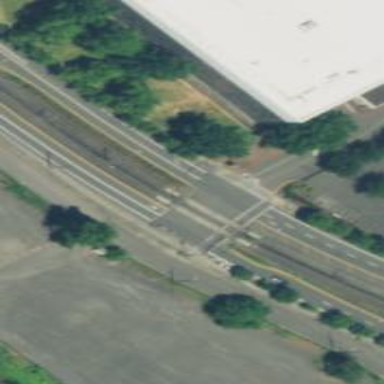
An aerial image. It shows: Tram level crossing on railway.